Question: I'm fairly new to MS Access (2007) and I have a quick question. I am building a form that is meant to help aid data entry on a changing schedule.
So I would like the form to work as follows. First the user enters in the number of trucks he will be recording that day. The form would grab those first X trucks off a schedule and create an item for each truck. Since the schedule can change, each item has an up/down arrow to move it around the schedule. The "Empty Lineset" is actually the caption of a button that would be changed to the truck's identifier when created. Pressing the button would bring the user to a different form to enter data on that truck.
The idea is for it to look something like this:

- Is there a way to create an array or something functionally like an array of these items. So if the user entered 6 trucks for the day, it would create 6 of these truck items.
The idea of an Array of items like this is pretty cool, but I'm not sure how to go about creating it. If anyone has any ideas or suggestions, please let me know.
Thanks guys
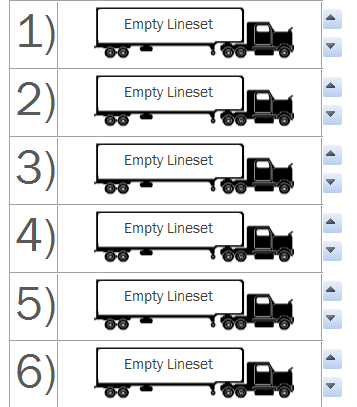
Answer: You should be able to create what they called a control array. Here's some example code that should get you started:
'''
Private Sub UserForm_initialize()
Dim TBarray(0 To 5) As Control
Dim i As Integer
Dim intTop As Integer
intTop = 0
For i = 0 To 5
Set TBarray(i) = Controls.Add("Forms.TextBox.1", "TextBox" & i)
TBarray(i).Top = intTop + 20
TBarray(i).Text = "Name: " & TBarray(i).Name
intTop = intTop + 20
Next i
End Sub
'''
I've done this before, but the code here is from: <URL>